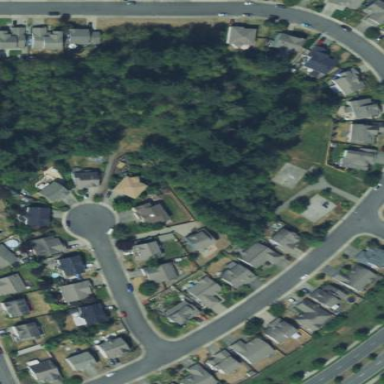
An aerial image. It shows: Neighbourhood with single-family residential houses.